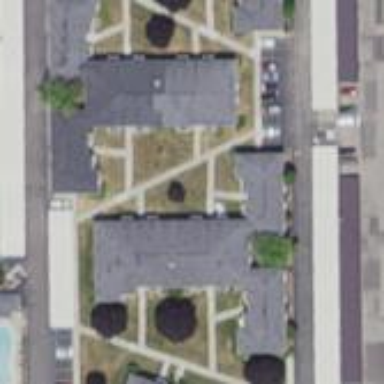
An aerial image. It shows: Image showing building with apartments.